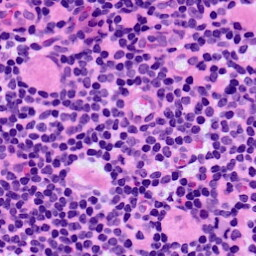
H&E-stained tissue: LymphNode